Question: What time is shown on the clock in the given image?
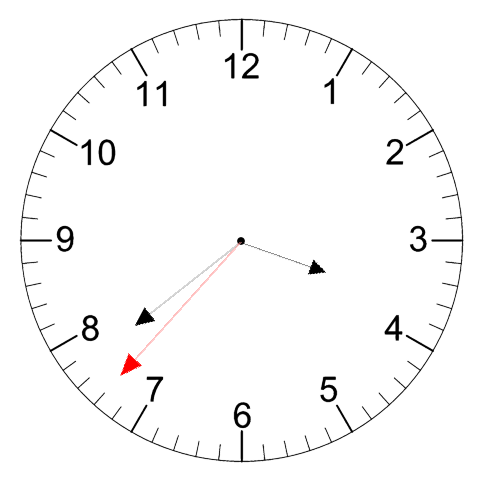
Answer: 03:38:37